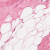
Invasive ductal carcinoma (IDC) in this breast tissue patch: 0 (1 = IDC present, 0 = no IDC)